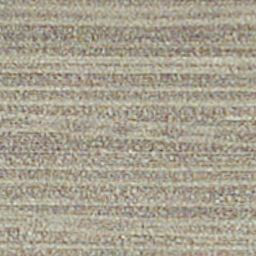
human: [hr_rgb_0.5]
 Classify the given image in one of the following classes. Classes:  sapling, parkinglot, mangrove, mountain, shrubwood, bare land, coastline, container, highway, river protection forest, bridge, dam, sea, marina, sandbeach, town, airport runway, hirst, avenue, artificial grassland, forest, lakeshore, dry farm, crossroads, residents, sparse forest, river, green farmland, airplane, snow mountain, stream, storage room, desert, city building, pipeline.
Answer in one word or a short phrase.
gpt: dry farm